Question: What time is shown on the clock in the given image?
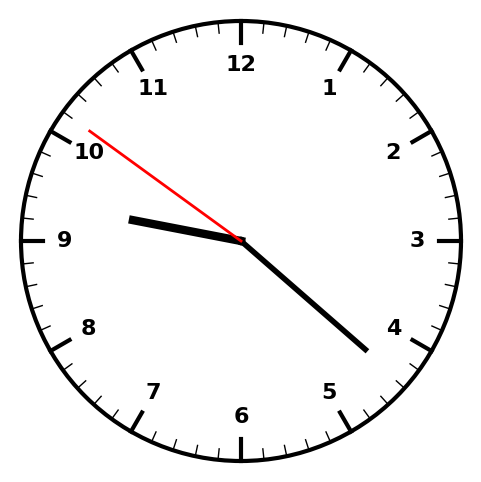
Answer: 09:21:51